Question: I need filter my entries in my dataTable but I don't do a function and connect with my database and return results per status button:
'''
Pendiente = Slope
En atencion = In Attention
Concluido = concluded
Cancelado = Canceled
'''
I want this: When press in any status button, filter the current results in the datatable without connect with a database and get data of each status.

I hope I have explained
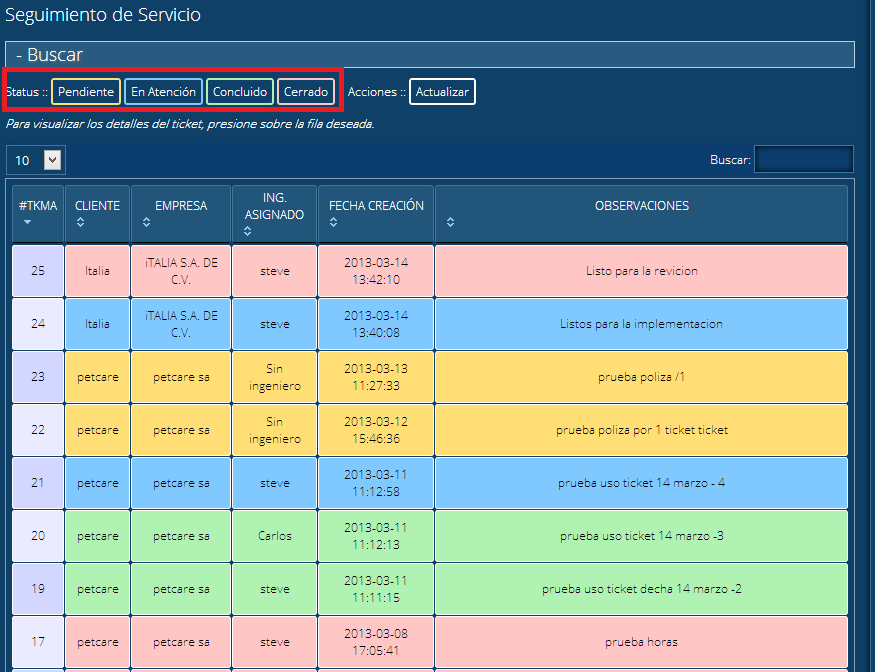
Answer: According to your comment that it's kind of easy to fix it, ok. <URL> are 2 samples that in datatables official website can give you the solutions for it.
Kind of like this:
'''
var oTable = $('#example').dataTable( {
"oLanguage": {
"sSearch": "Search all columns:"
}
} );
$("this should be the buttons that you want to bind filter function").click( function () {
/* Filter on the column (the index) of this element */
oTable.fnFilter( "this is the status that you want use to filter", $("tfoot input").index(this) );
} );
'''
And just kindly remind that if you have any question about datatables that you can raise it in its' forum. allan maintains the whole project, he will tell you everything.